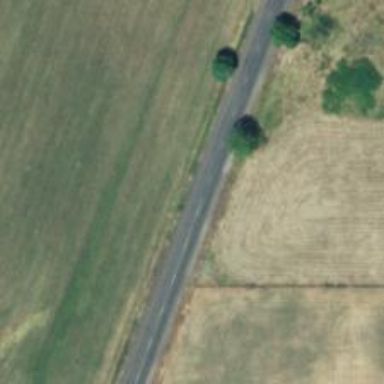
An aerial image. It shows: Tertiary road.